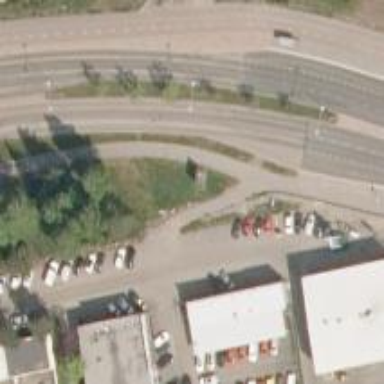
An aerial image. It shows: Asphalt cycleway.